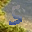
Label: 5